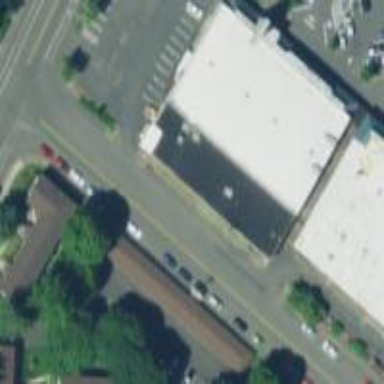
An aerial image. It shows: Hardware shop located inside building.